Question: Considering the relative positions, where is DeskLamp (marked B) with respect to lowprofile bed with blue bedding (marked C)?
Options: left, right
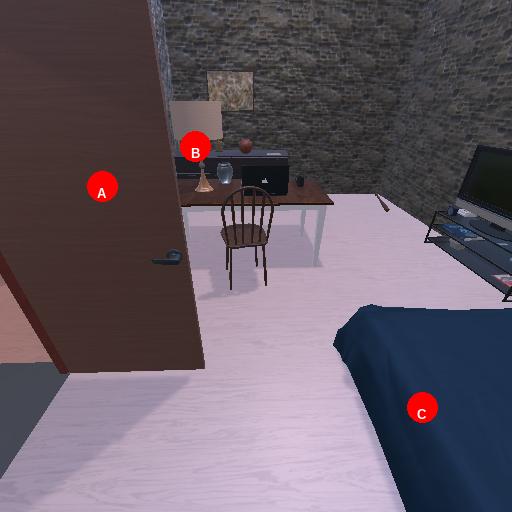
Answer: left